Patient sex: M
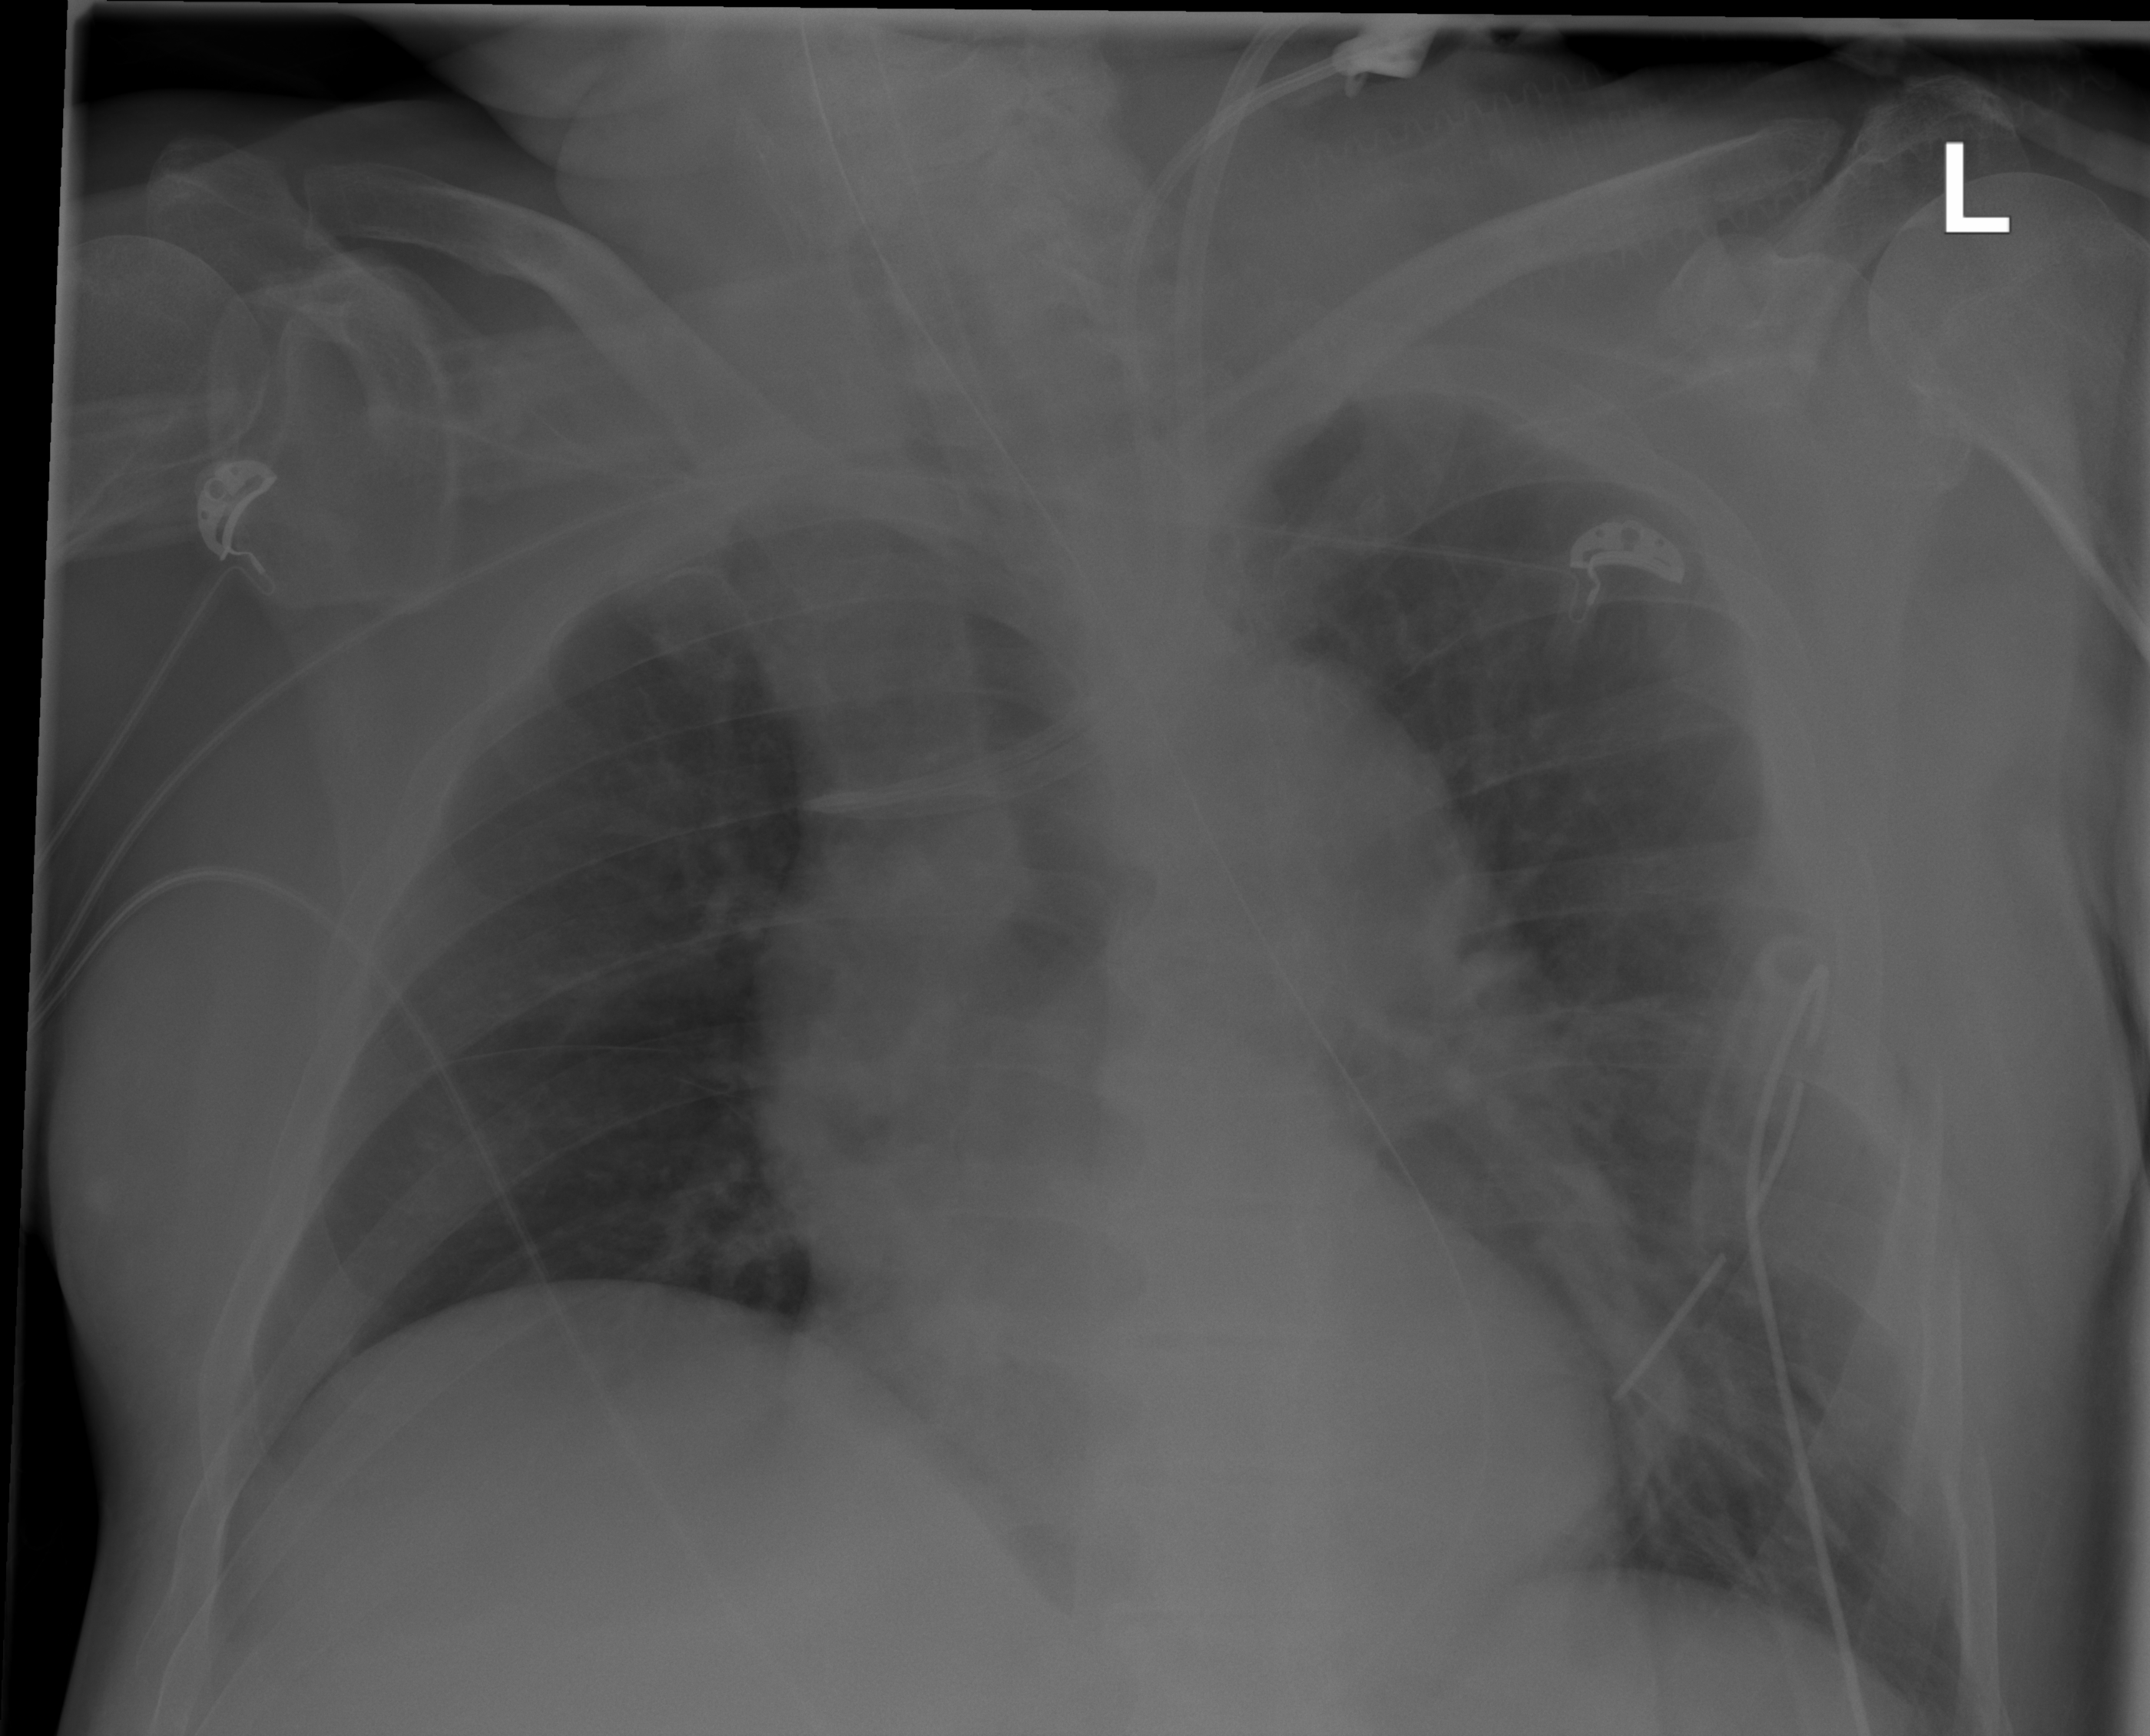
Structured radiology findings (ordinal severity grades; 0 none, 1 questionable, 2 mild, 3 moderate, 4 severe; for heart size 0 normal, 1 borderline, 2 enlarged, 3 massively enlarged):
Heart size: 0
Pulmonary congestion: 0
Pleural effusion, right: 0
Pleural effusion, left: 0
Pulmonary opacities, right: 2
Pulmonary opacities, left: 2
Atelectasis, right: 1
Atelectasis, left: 2